Field crop: maize
Growth stage: 2
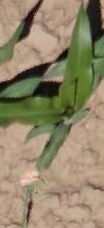
Species: maize